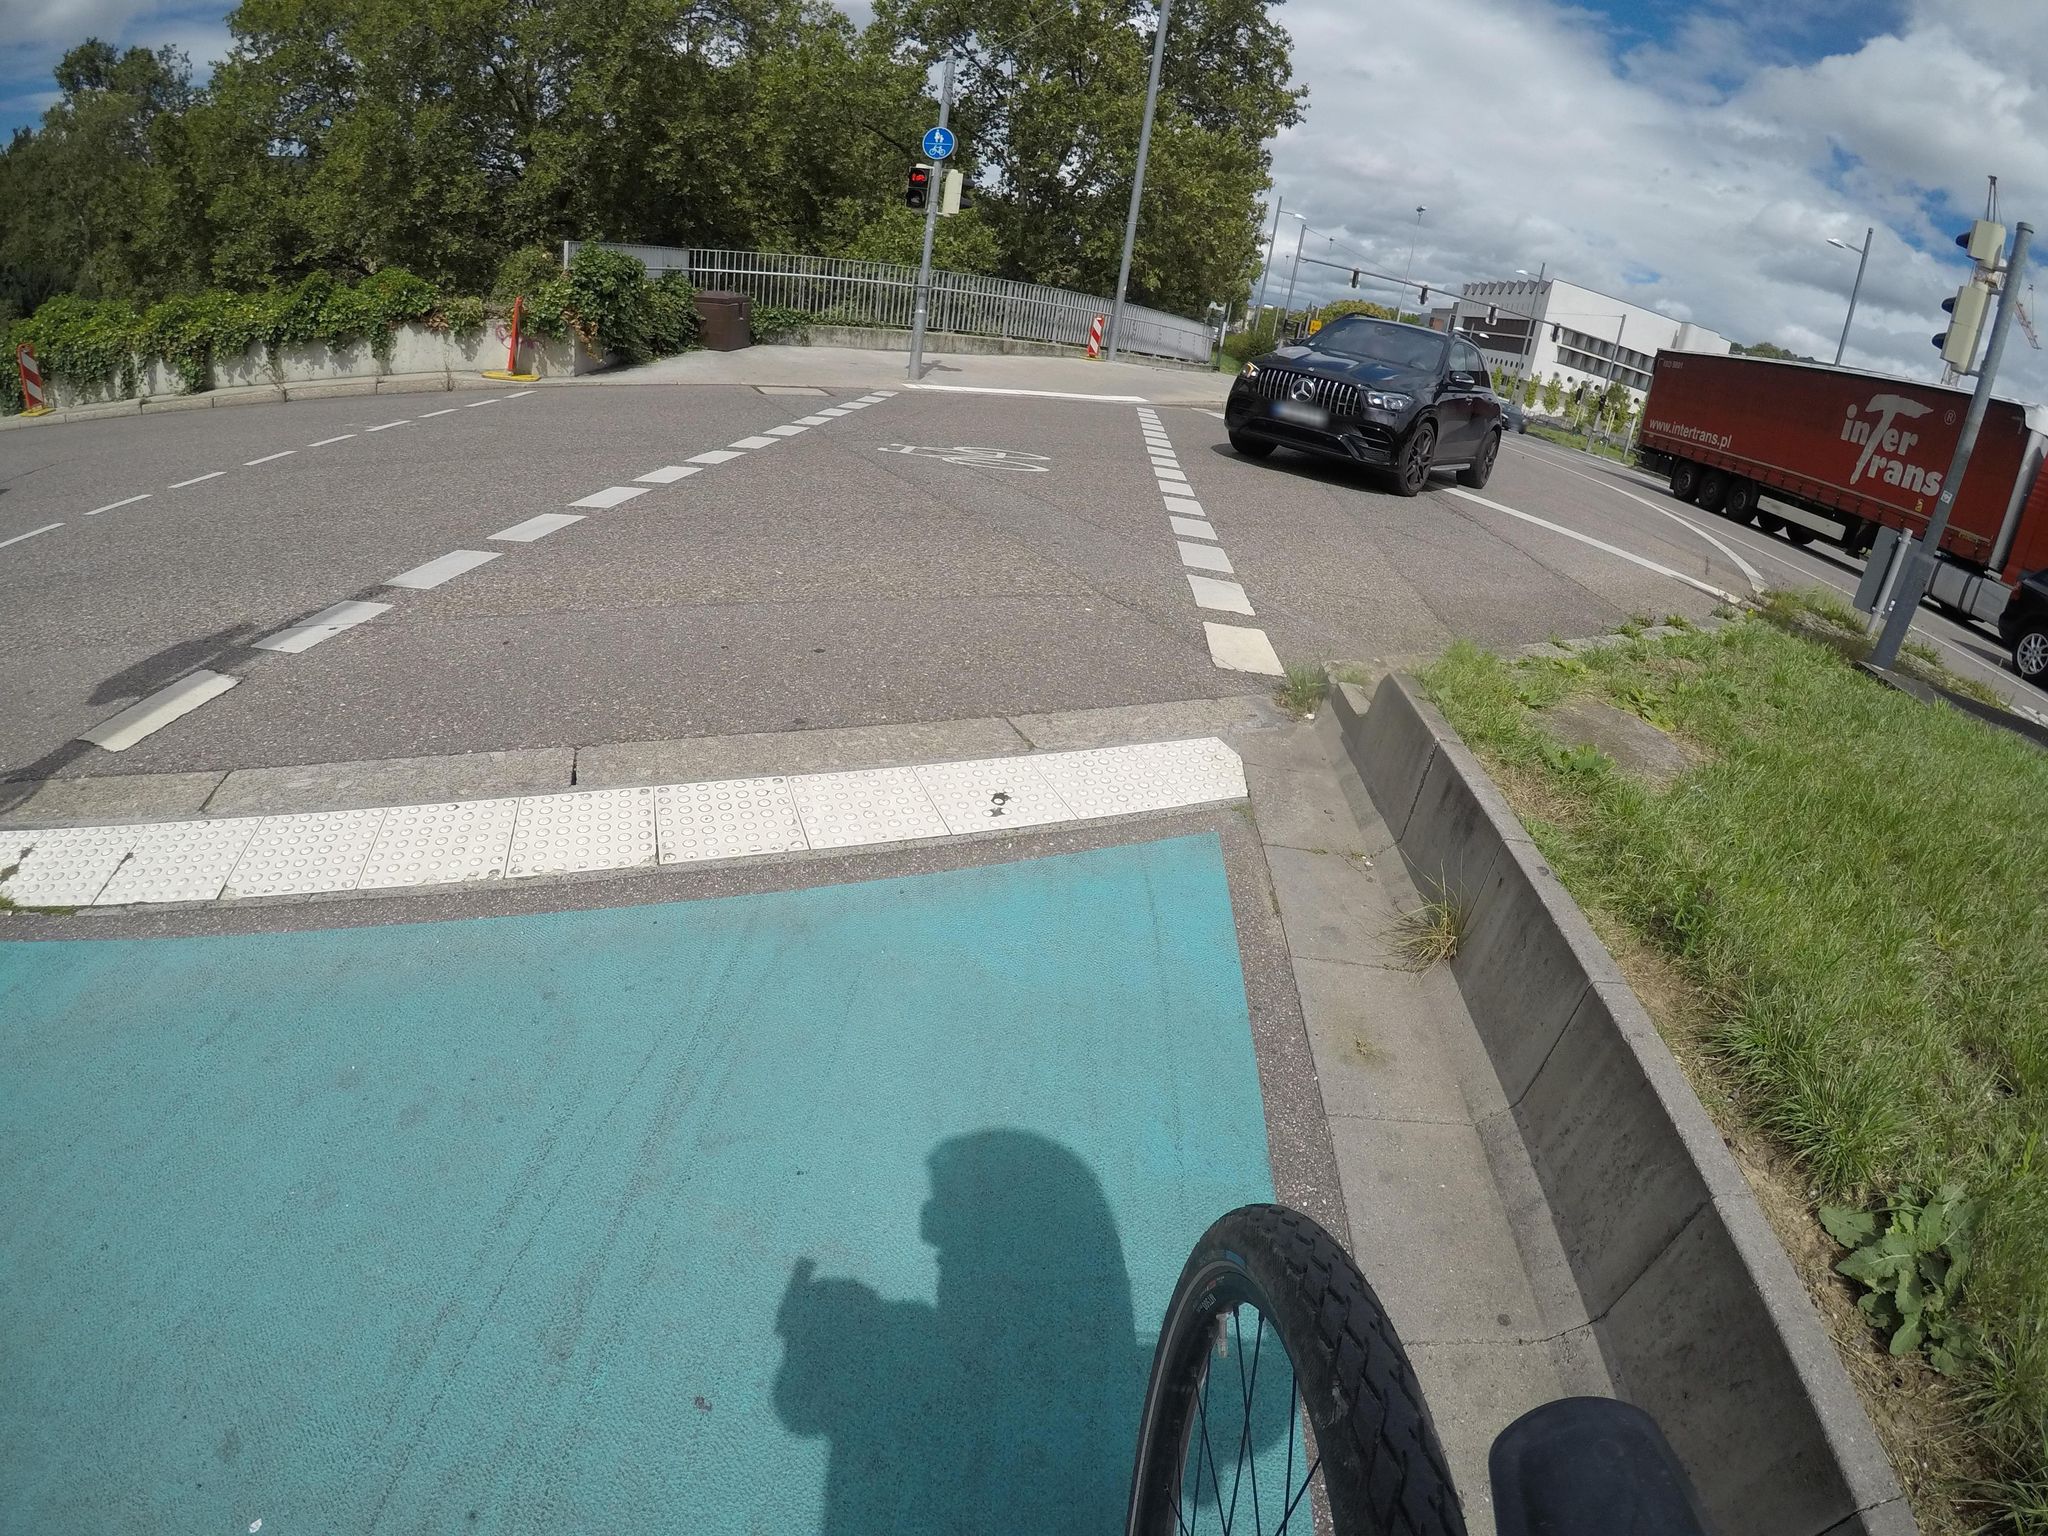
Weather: cloudy
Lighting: day
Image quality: good
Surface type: cycling surface
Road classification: footway
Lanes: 1
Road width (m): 6
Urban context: urban centre
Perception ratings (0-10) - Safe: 0.62, Lively: 3, Beautiful: 3.58, Boring: 5.08, Depressing: 5.67, Wealthy: 0.85